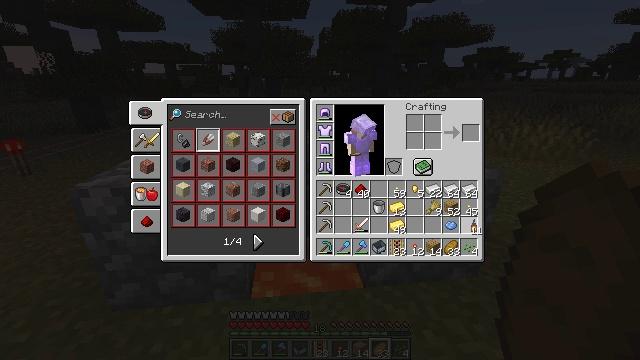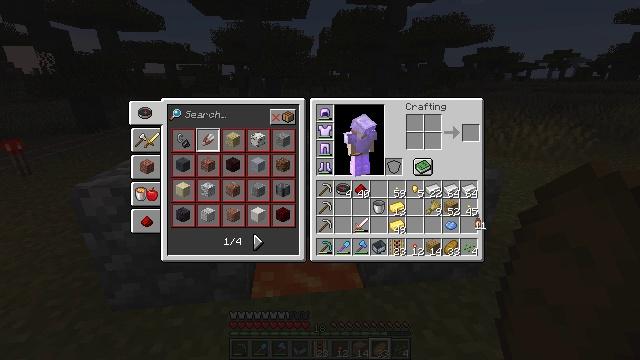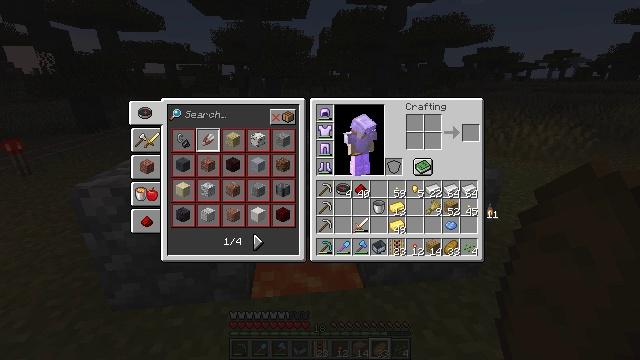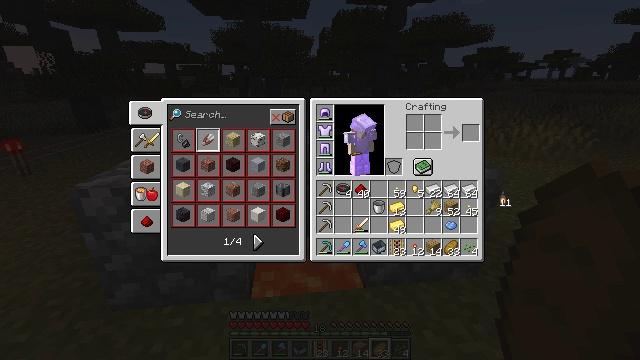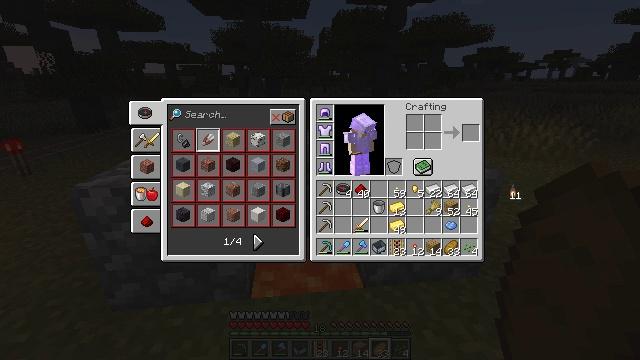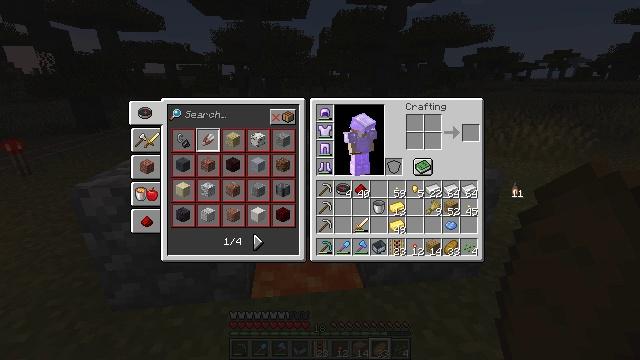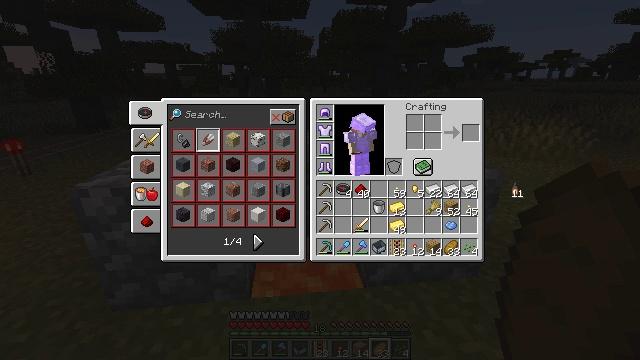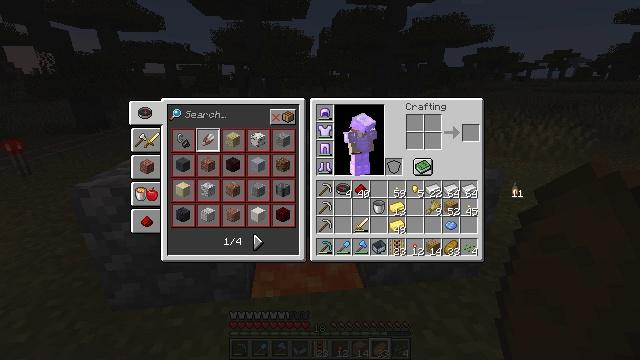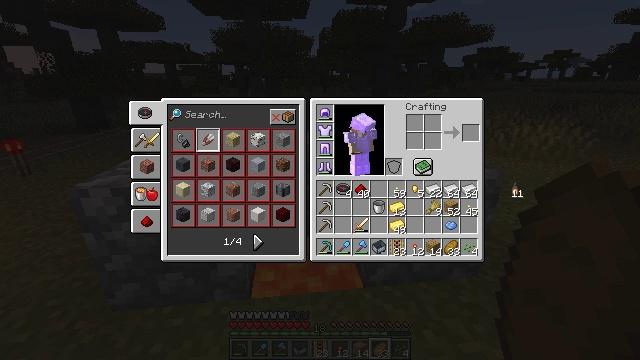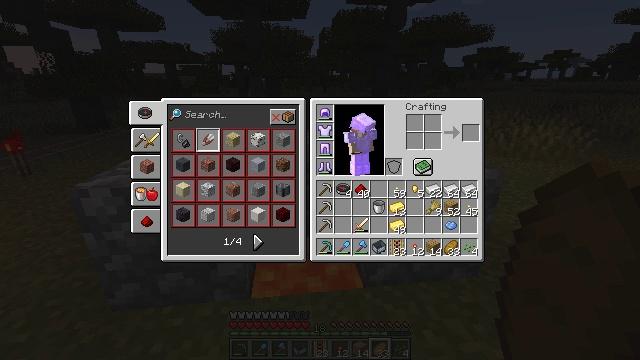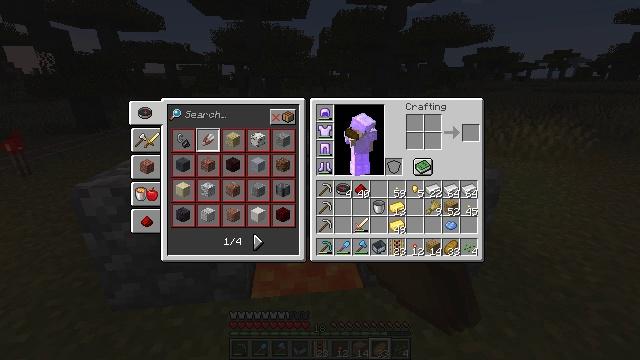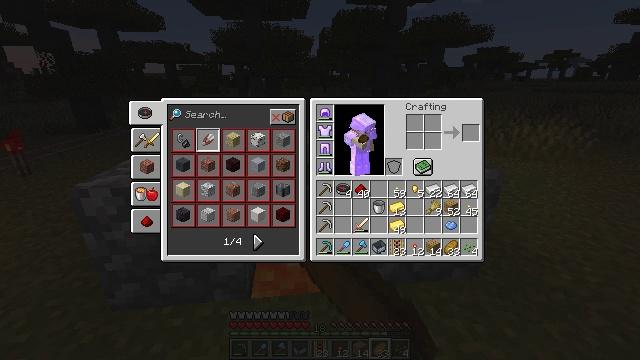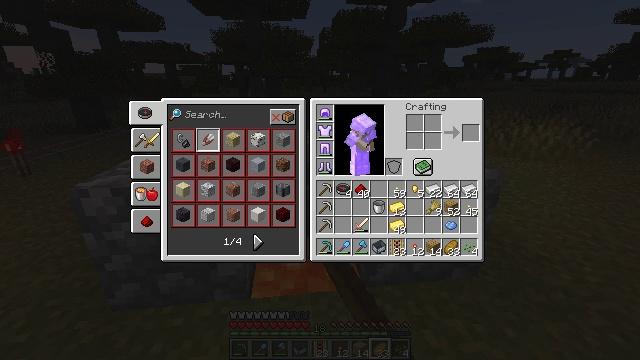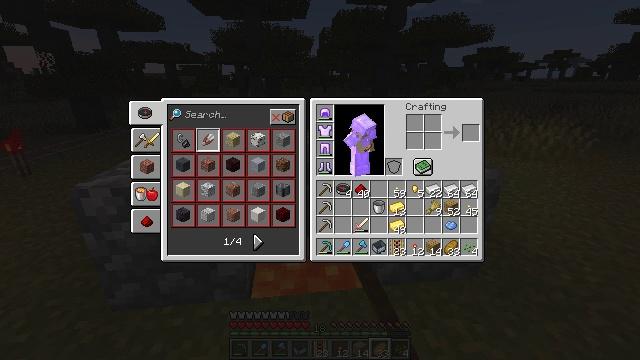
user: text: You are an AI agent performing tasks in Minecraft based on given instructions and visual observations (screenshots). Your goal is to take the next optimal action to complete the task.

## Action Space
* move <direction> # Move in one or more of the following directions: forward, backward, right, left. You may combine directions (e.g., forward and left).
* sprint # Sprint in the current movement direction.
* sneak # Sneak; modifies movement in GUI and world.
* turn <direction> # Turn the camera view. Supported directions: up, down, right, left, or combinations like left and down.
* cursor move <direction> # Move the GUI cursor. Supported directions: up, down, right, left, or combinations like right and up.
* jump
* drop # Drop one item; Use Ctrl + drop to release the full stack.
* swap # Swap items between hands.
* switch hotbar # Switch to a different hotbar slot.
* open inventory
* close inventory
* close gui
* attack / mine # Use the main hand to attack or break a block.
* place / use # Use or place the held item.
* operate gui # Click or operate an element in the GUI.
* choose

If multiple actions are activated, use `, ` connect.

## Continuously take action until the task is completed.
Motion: motion action
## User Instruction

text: Drop a lantern.
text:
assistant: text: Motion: no_op
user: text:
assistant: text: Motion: cursor move right and up
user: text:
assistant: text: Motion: cursor move right and up
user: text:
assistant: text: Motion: cursor move right and up
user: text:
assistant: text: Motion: no_op
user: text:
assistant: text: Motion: operate gui
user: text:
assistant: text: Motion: operate gui
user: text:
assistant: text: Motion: operate gui
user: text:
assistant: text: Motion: no_op
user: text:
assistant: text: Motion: no_op
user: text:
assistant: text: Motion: cursor move left and down
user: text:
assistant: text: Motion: cursor move left and down
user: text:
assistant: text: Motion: cursor move left and down
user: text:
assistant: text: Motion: no_op